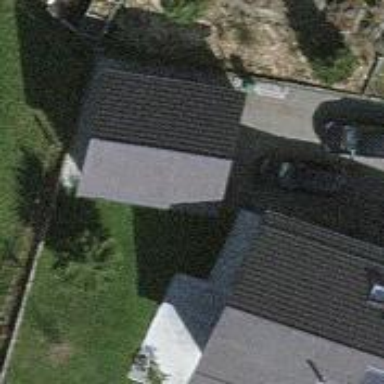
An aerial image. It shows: Garage.